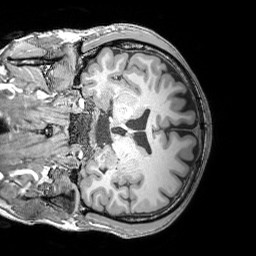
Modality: T1w
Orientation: coronal
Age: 40
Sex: male
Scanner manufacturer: siemens
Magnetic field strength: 3 T
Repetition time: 2.53 s
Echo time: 0.00326 s